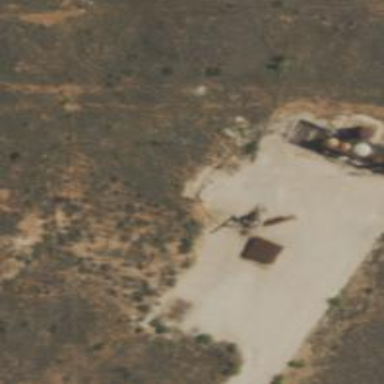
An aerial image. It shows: Petroleum well.